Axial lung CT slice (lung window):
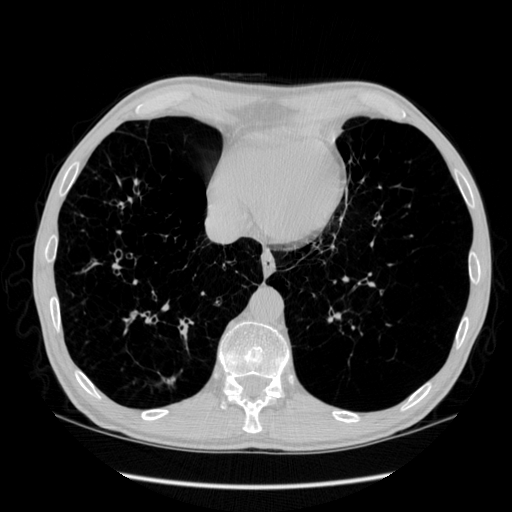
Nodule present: no